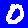
Digit: 0